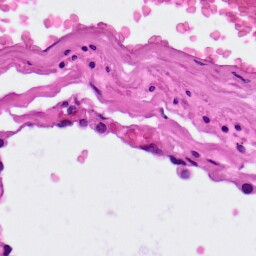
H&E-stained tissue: Lung